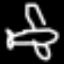
Label: airplane